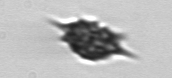
Label: Dictyocha